Question: I have a dictionary that has keys as string.
One item has peculiar behavior. For the same string, it is not matching. I guess this has something to do with String.Equals behavior.
Even String.Equals is returning wrong result. (I am aware of String intern concept, but this seems to be different issue).
Check the image(watch window) for the issue.

I am filling mappings dictionary (from xml resource file) as
'''
var data = XDocument.Parse(str).Element(RootForXMLValidation).Elements().Where(x => x.Attribute("EcbFieldId") != null);
mappings = data.ToDictionary(x => x.Attribute("BoeField").Value.Trim(),
x => new Mapping { Key = x.Attribute("BoeField").Value.Trim(),
Type = (MappingType)Enum.Parse(typeof(MappingType),
x.Attribute("mappingType").Value), MappingDetail = x });
'''
Why String.Equals behaving this way?
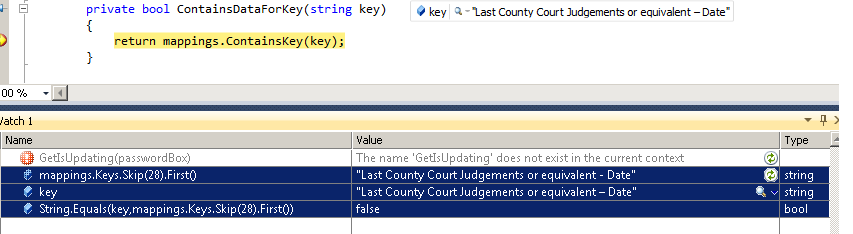
Answer: The dash in 'key' seems to be an em dash whereas the other is a hyphen.